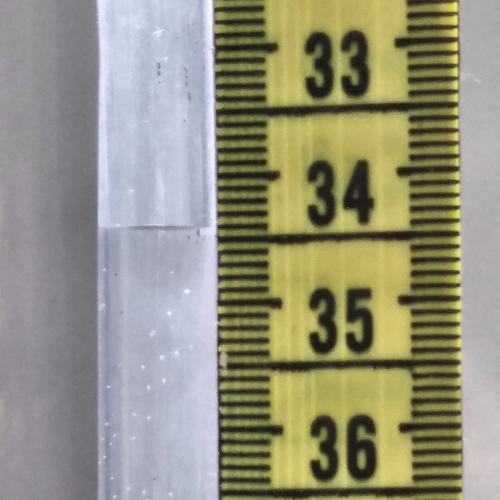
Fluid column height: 34.4 cm